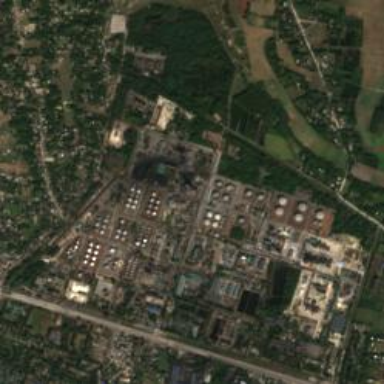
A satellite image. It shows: Industrial area with refinery.